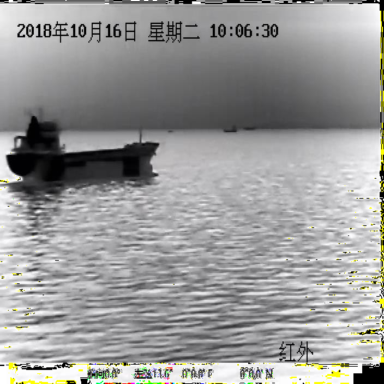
There are three liners in the infrared image.